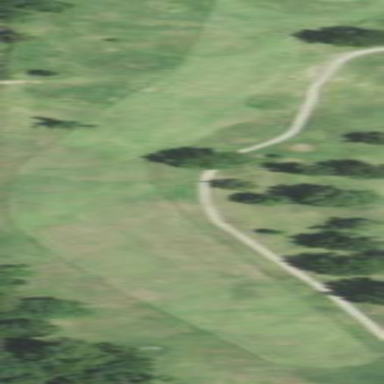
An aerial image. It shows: Golf fairway surrounded by grass.